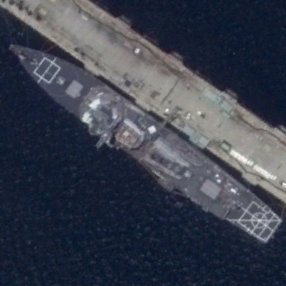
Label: destroyer